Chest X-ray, AP view. Patient: 25 years old, sex F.
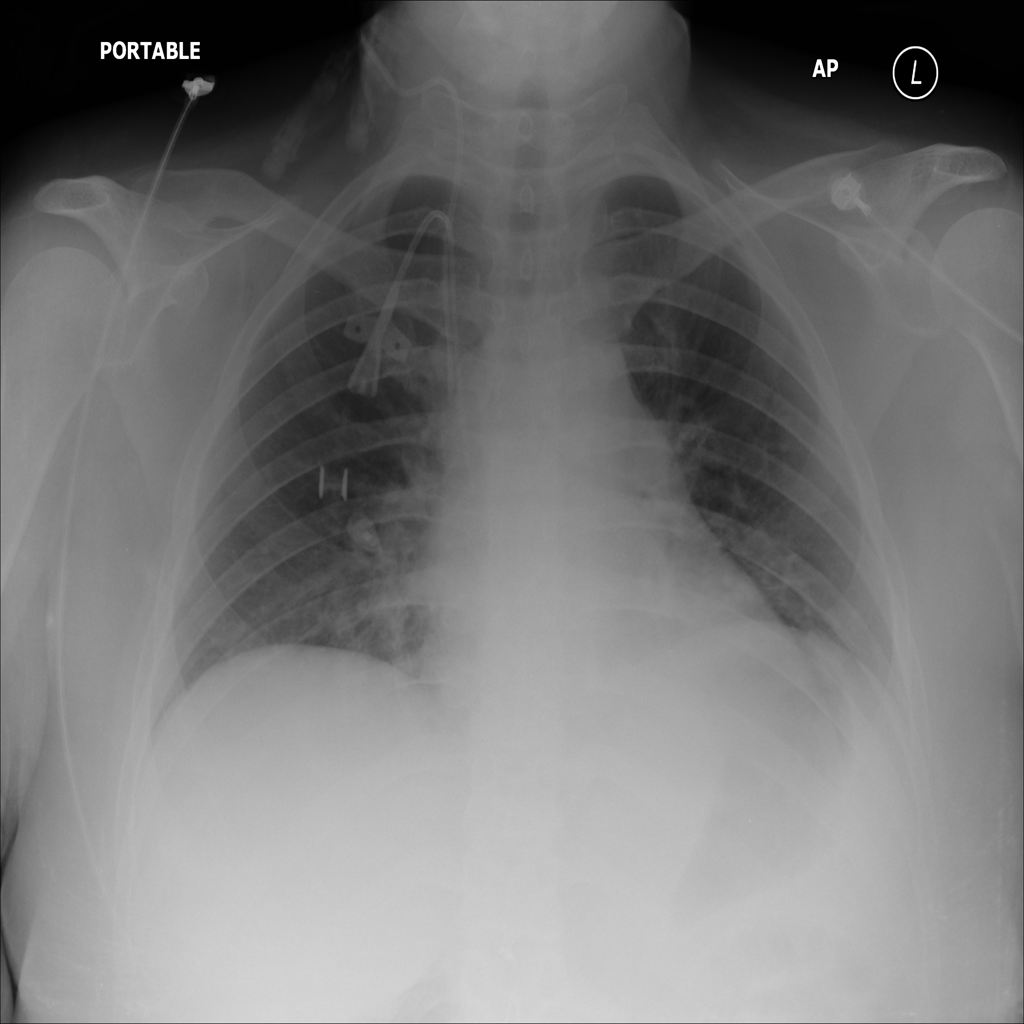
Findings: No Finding